Question: when using C-x C-f, the filename which includes Chinese characters are shown as following:

How can I configure it to show Chinese words? Thank you.
=====updated=======
System: OS X 10.8.4
Emacs version: GNU Emacs 24.3.1 (x86_64-apple-darwin)
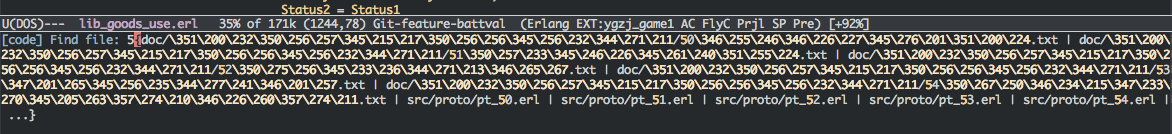
Answer: I think this may be caused by one of those annoying interactions between the operating system and Emacs. Emacs doesn't seem to know how to interpret the file names, so let's try to help it by inserting this in your .emacs file.
'''
(setq default-buffer-file-coding-system 'utf-8-unix)
(setq default-file-name-coding-system 'gb2312)
(setq default-keyboard-coding-system 'utf-8-unix)
(setq default-process-coding-system '(utf-8-unix . utf-8-unix))
'''
You may need to try a different system instead of 'gb2312'.